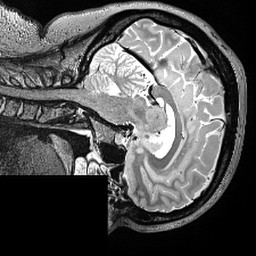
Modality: T2w
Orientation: sagittal
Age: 27
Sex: female